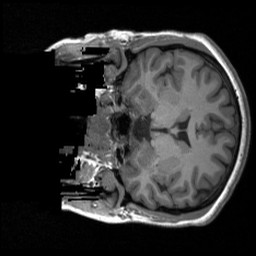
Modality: T1w
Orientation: coronal
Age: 26
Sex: female
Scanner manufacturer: siemens
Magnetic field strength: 3 T
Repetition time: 1.9 s
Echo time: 0.00232 s